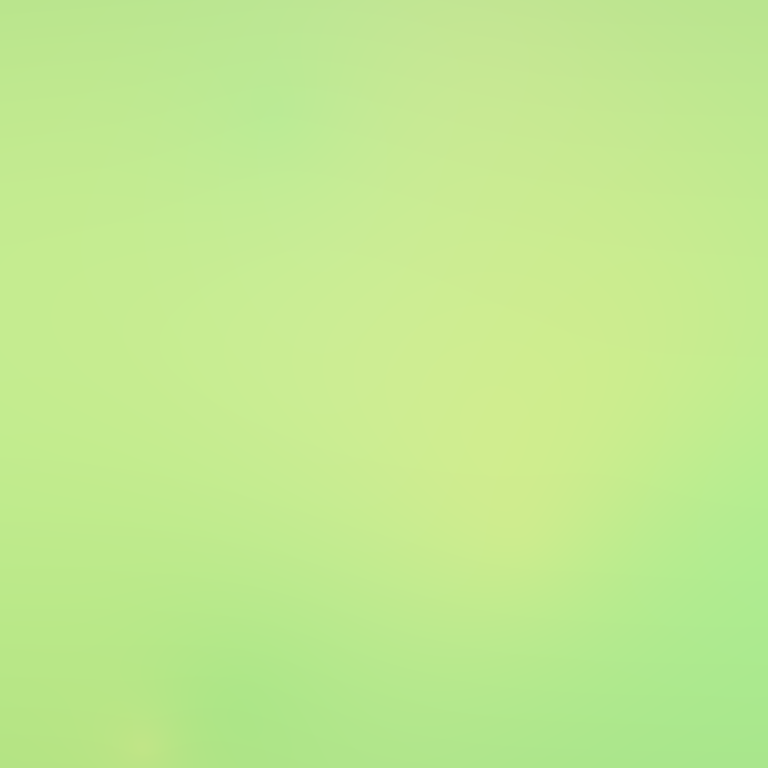
Abstract light effect, smooth gradient from soft green to pale yellow, calm atmosphere, diffuse light, no room, no furniture, no objects.